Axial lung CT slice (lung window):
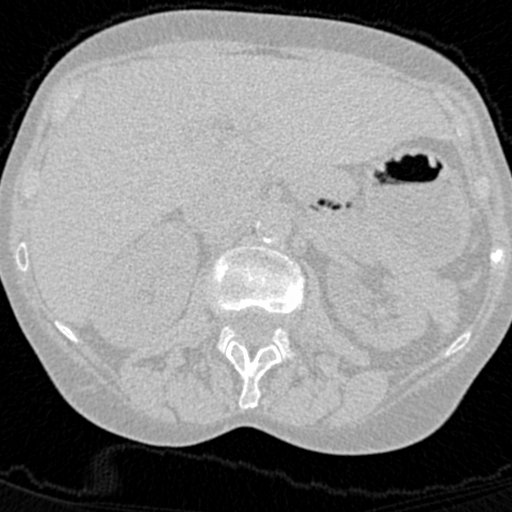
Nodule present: no